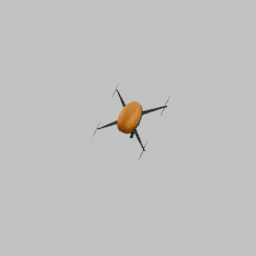
Label: mechanical